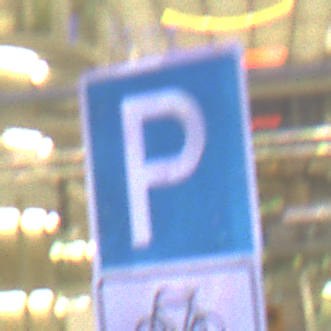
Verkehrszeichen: Parken
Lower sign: HinweisDurchSinnbild8
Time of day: Night
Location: Outdoor (Urban)
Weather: PartlyCloudy
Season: NotSpecified
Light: Artificial